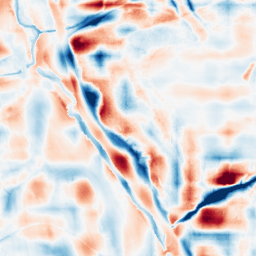
Category: wavelet
Decomposition family: wavelet_reverse_biorthogonal
Decomposition parameters: wavelet: rbio5.5
level: 5
Upsampling method: bicubic
Upsampling parameters: scale: 4
Upsampling scale: 4